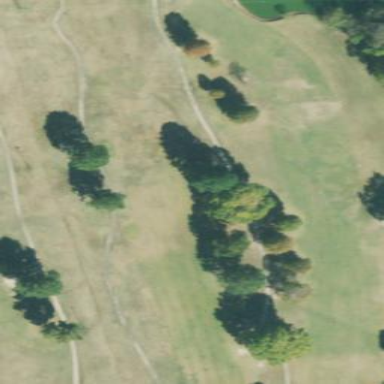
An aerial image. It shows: Grassy area designated as golf fairway.